Field crop: maize
Growth stage: 1
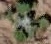
Species: chenopodium